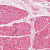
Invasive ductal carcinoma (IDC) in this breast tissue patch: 0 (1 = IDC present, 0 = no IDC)